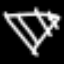
Label: diamond